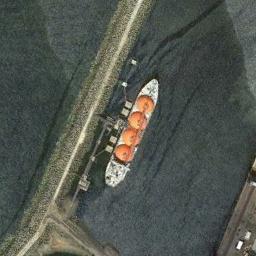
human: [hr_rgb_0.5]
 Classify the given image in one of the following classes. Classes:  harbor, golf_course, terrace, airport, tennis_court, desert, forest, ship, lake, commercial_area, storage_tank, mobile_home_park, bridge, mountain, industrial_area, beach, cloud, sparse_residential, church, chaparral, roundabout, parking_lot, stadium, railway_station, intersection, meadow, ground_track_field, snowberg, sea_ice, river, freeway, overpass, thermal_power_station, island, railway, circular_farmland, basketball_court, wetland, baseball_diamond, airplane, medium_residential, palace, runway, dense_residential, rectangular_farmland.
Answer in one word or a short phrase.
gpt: ship